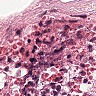
Metastatic tissue present: no